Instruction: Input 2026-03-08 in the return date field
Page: home
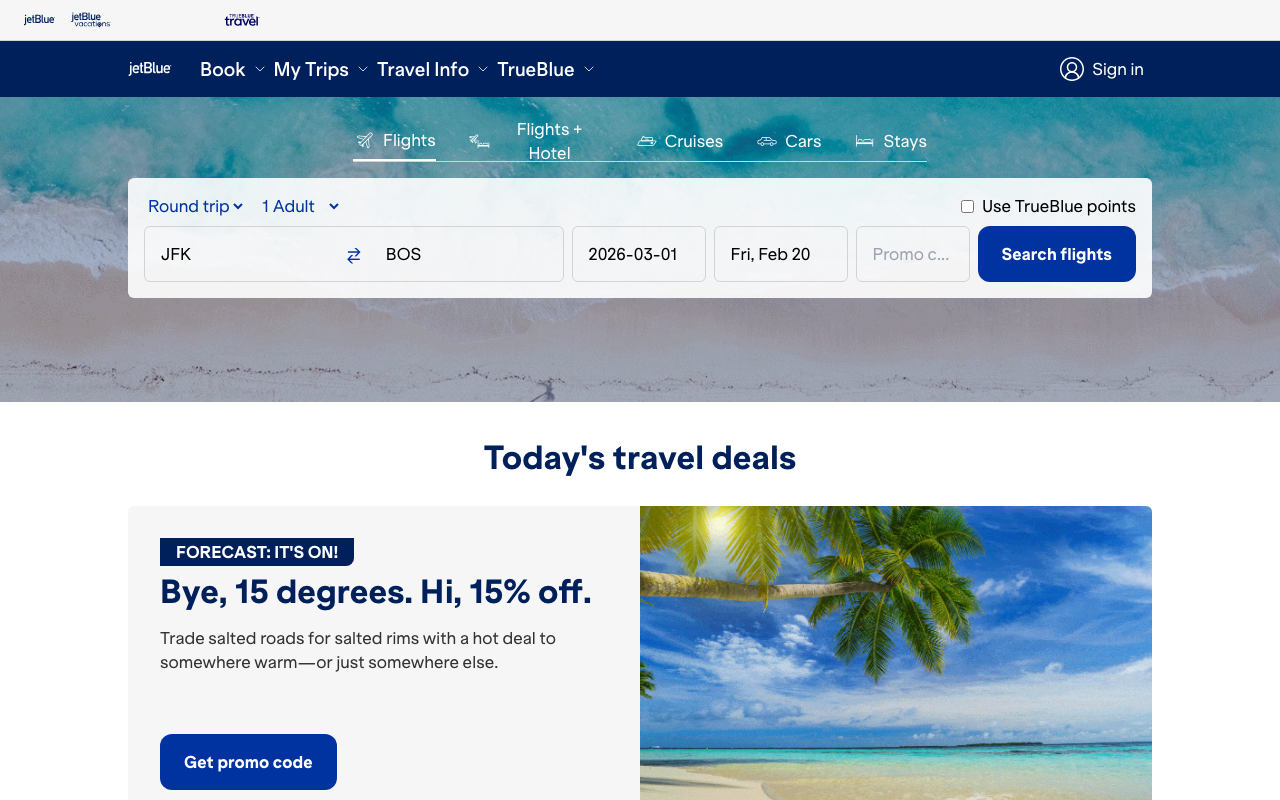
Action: type